Question: Please take a look at this <URL>

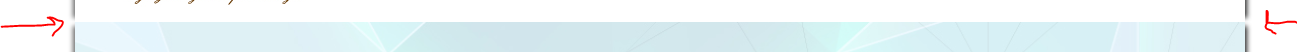
Answer: I think this is as close as you can get:
'''
box-shadow: 6px 10px 4px -4px #222222, -6px 10px 4px -4px #666666;
'''
Just move the header shadows a bit down so they will blend with the content box shadow.